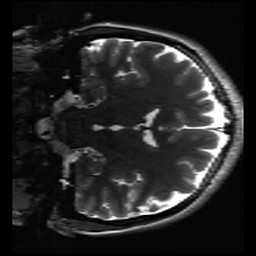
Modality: inplaneT2
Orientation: coronal